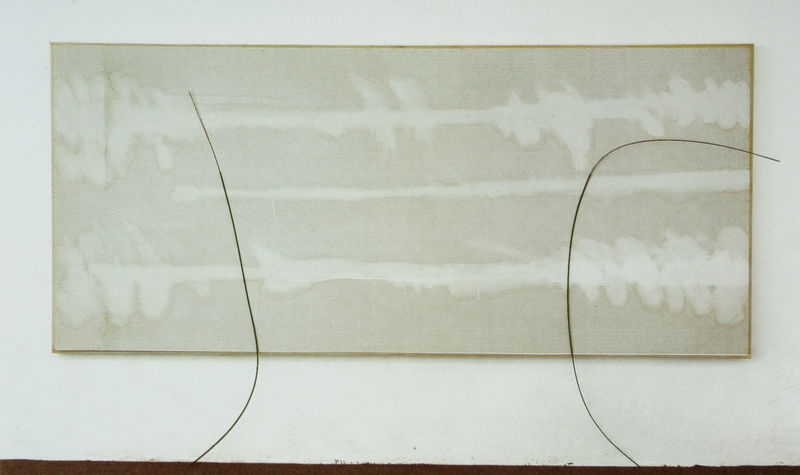
Titel: hovert - das Schweben und das Messen
Künstler: Gerhard Hoehme
Standort: Düsseldorf
Institution: Gerhard und Magarete Hoehme-Stiftung
Schlagwörter: schatten, weiß, braun, grau, haar, hell, holz, licht, raum, schwarz, beige, malerei, ornament, wand, rahmen, bild, boden, haare, stoff, drei, blatt, kontrast, wellen, leiste, bogen, zwei, moderne, abstrakt, fläche, leer, leere, modern, monochrom, linien, querformat, ornamente, streifen, holzrahmen, dünn, striche, abstraktion, collage, unscharf, foto, fotografie, bögen, knochen, eisen, rechteck, linie, schlicht, gross, gebogen, hässlich, leinwand, fleck, flecken, kurve, verwischt, struktur, mangold, museum, undeutlich, lupe, objekt, format, viereck, draht, lecken, foro, installation, nein, horizontale, gegenstandslos, länglich, vergrößert, unbemalt, waagerechte, monoton, konkret, aufname, ekg, hoehme, kricke, momochrom, monochrome malerei, nahaufname, unbemalr, vantangerloo